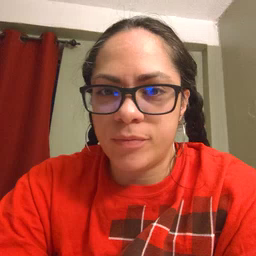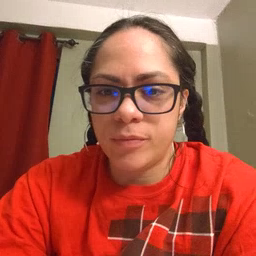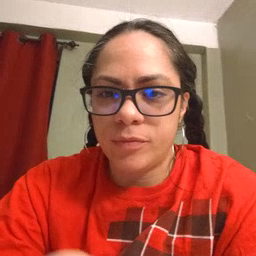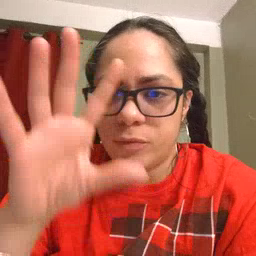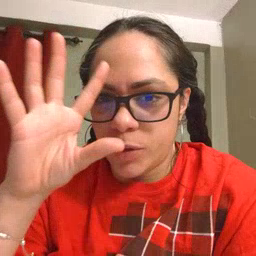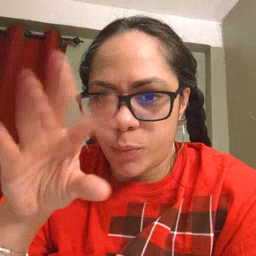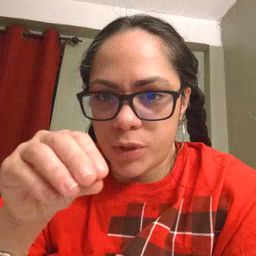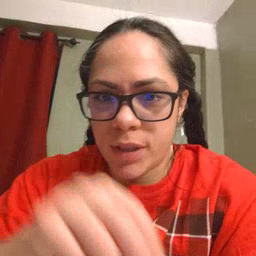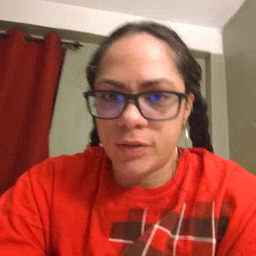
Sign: pretend